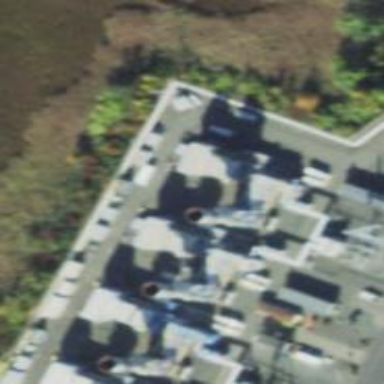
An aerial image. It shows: Gas turbine generator is in use.